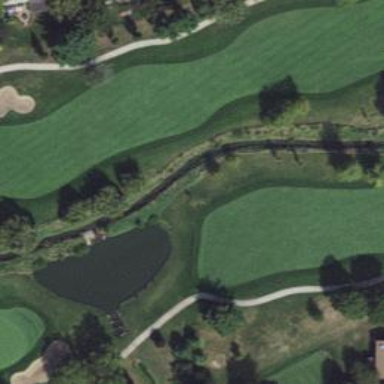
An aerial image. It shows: Golf fairway in the image.